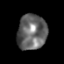
Tissue: prostate
Cell type: T cells
Senescence score: 0.3551
Nuclear area (px): 1013
Mean DAPI intensity: 103.234